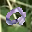
Label: 9